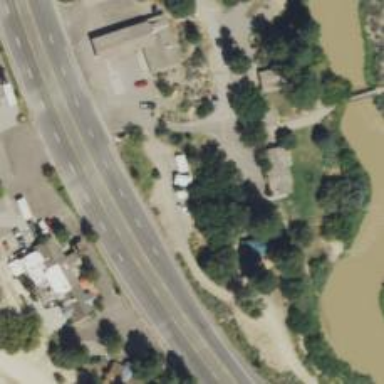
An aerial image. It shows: Popular tourism attraction for river rafting.